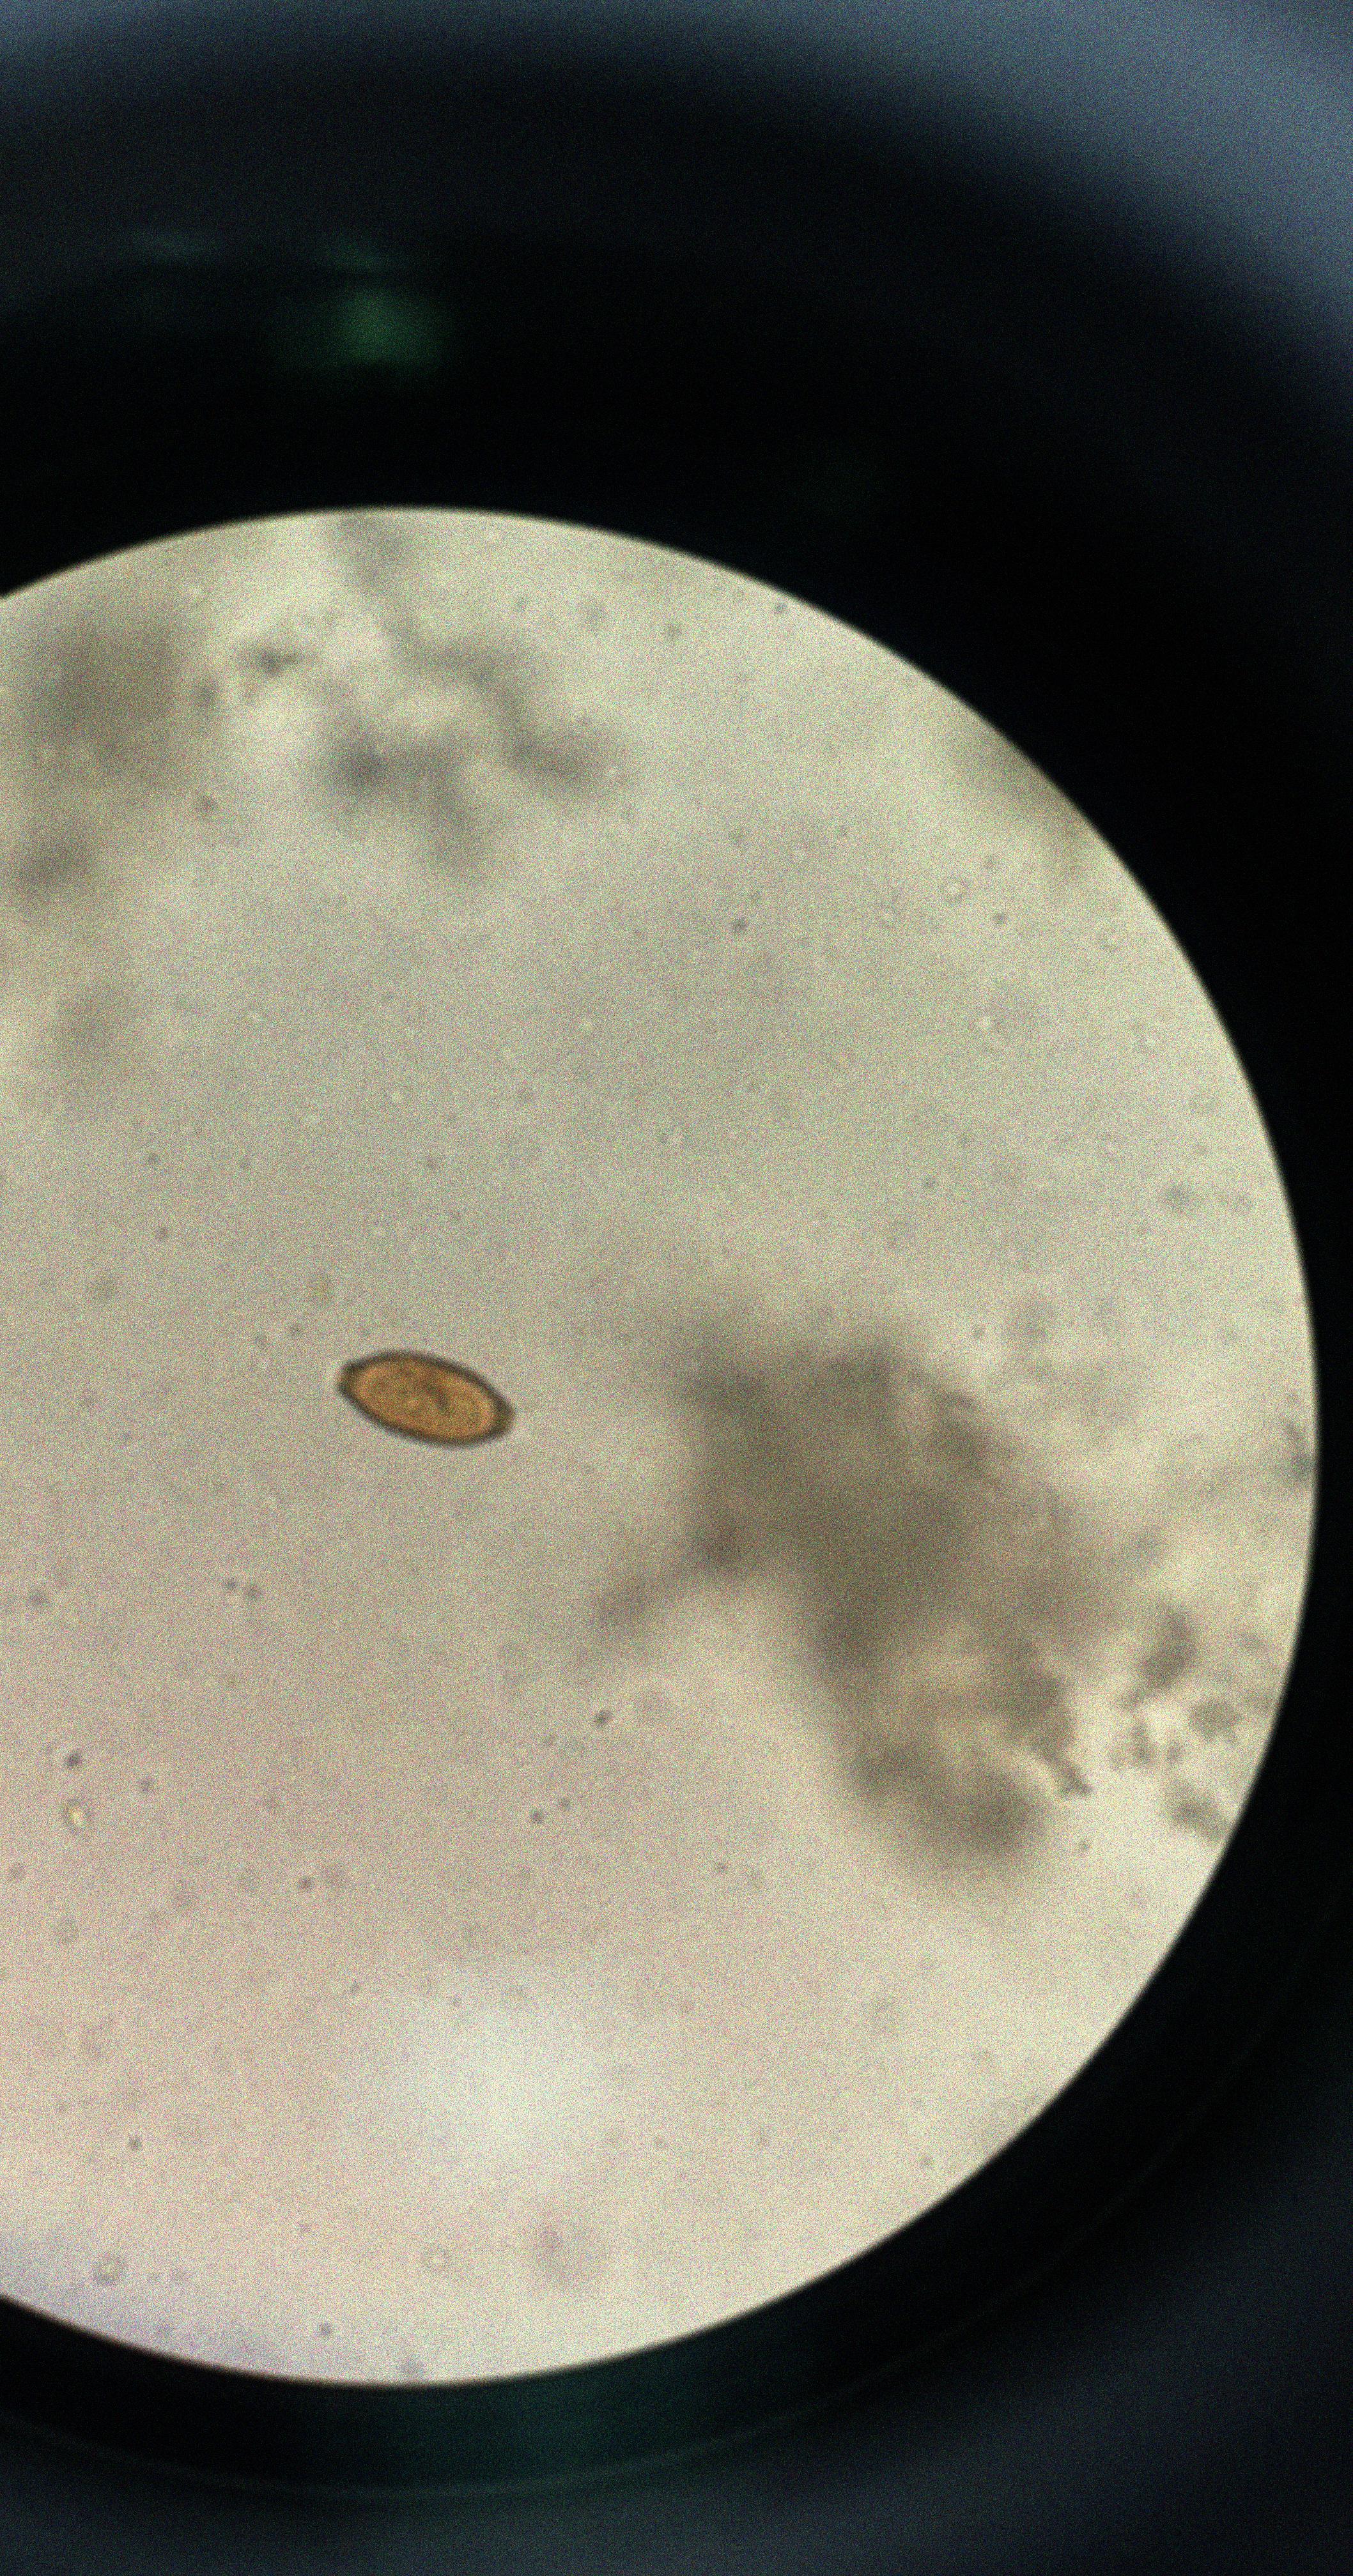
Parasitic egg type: Trichuris trichiura